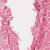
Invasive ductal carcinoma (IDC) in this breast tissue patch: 0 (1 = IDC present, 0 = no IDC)